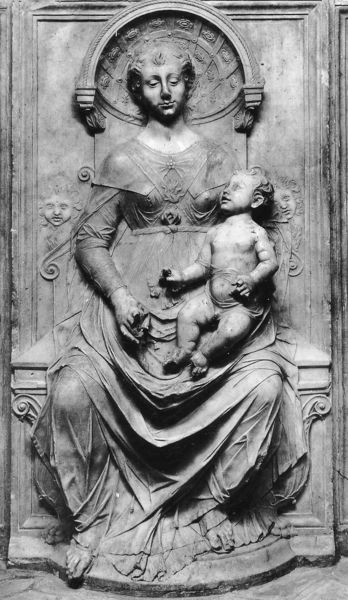
Titel: Caritas vom Grabmal Papst Pauls II.
Künstler: Mino da Fiesole
Standort: Rom, S. Pietro (EU - I - Latium)
Schlagwörter: fuß, nackt, frau, kleid, blick, blüte, architektur, falten, stein, gewand, sitzend, kind, mutter, renaissance, engel, lächeln, relief, brüste, bank, thron, steif, starr, tiefe, faltenwurf, schoß, nische, knabe, tron, schein, jesus, durchsichtig, schnecken, maria, madonna, kassette, vierge, jesuskind, schüsselfalte, ehrenhaft, vierge à l'enfant